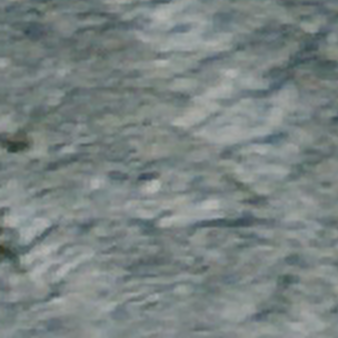
Label: other